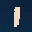
Label: 1